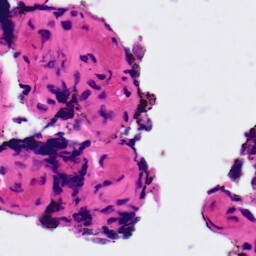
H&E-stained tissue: Ovarian